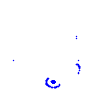
Particle: pion